Interaction volume radius: 10 \u00c5
Interaction volume height: 30 \u00c5
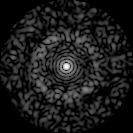
Disorder parameter: 0.8247